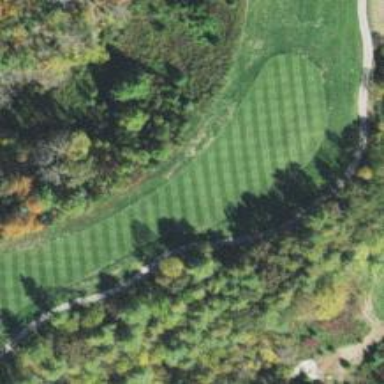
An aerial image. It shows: Golf hole.